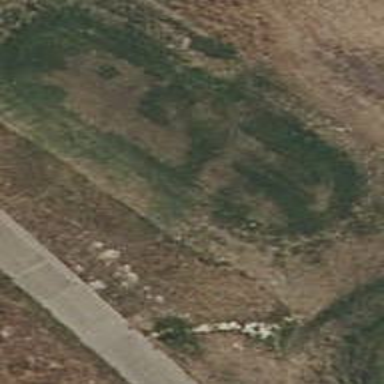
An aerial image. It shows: Golf tee.